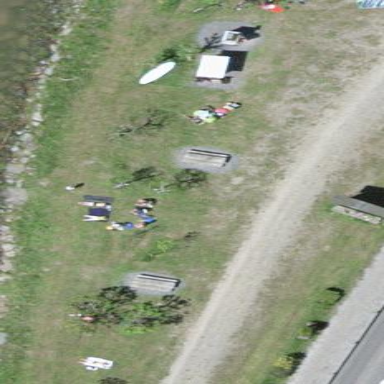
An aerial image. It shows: Picnic site popular for tourists.